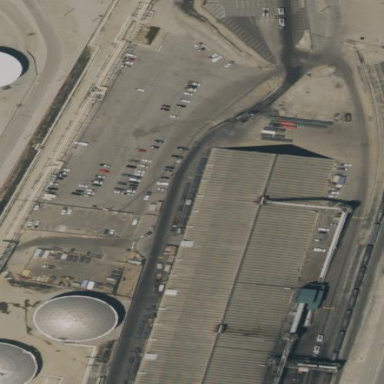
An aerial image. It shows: Industrial building.